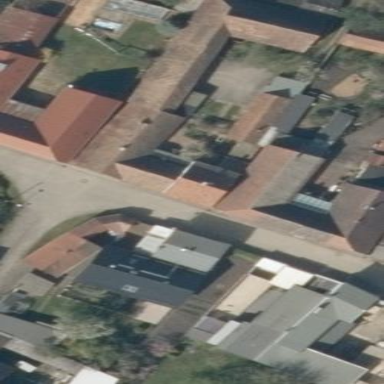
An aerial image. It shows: Detached building with half-hipped roof shape.